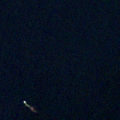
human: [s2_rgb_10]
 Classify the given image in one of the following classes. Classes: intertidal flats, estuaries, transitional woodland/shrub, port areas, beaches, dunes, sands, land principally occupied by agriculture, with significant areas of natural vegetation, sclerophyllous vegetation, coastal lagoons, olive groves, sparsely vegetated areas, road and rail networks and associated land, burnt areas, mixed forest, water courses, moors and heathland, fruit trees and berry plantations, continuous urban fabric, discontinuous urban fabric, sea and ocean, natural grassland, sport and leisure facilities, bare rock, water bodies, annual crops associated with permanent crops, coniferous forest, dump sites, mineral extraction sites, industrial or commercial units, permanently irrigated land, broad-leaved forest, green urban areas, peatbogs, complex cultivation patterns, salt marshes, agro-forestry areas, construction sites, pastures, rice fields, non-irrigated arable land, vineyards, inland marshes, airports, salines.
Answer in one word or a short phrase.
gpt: water bodies